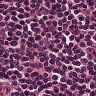
Metastatic tissue present: no